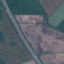
Land use / land cover class: Highway